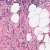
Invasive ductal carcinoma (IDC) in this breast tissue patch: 0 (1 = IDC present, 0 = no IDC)